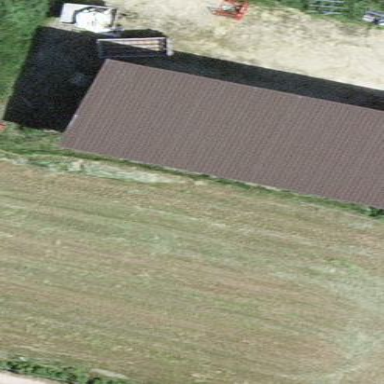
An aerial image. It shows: Shed building.